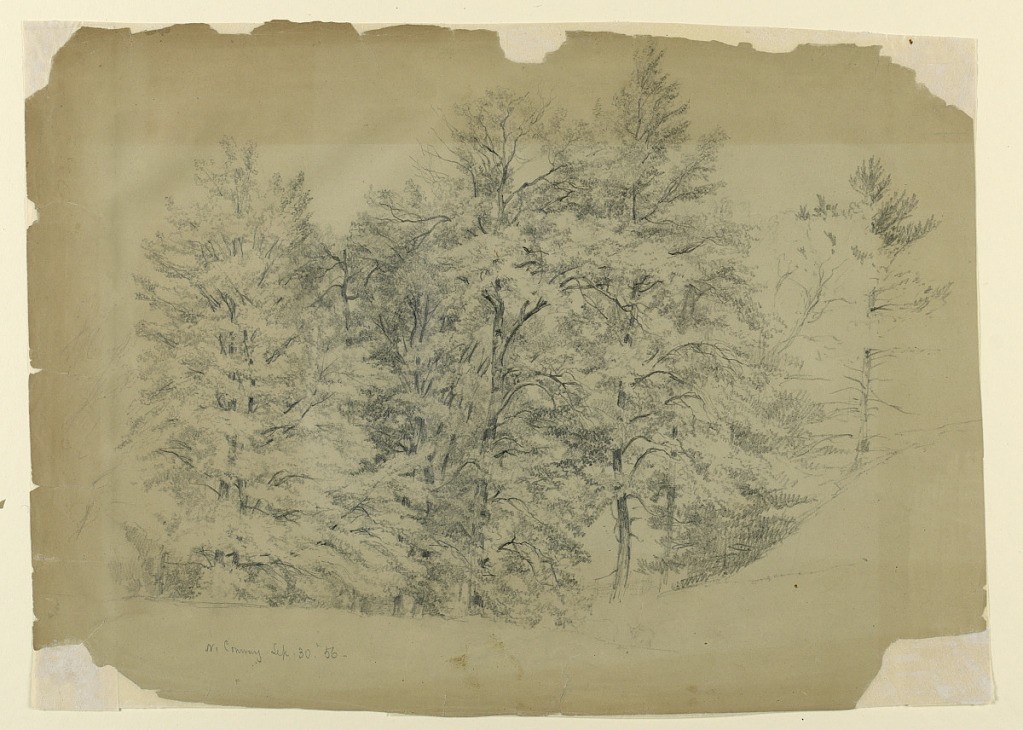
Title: Study of Trees, North Conway, New Hampshire
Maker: Daniel Huntington, American, 1816–1906
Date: September 30, 1856
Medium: Graphite on grey paper
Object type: Drawing
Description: Study of a group of trees, with a sloping hill, at right.